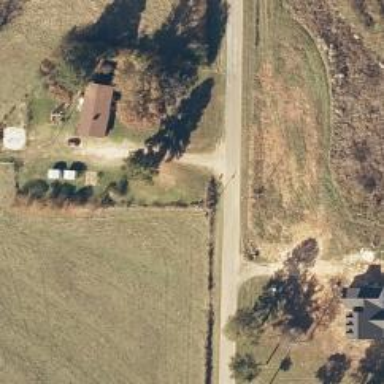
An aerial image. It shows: Driveway leading to service road.